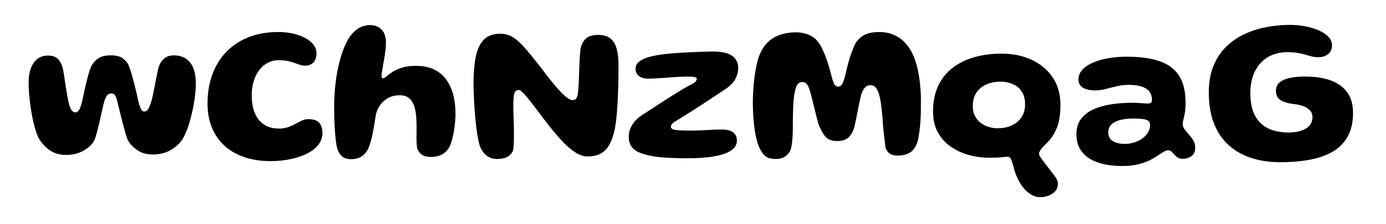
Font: Gluten_SemiBold